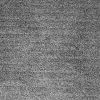
Atmospheric dust classification: dusty